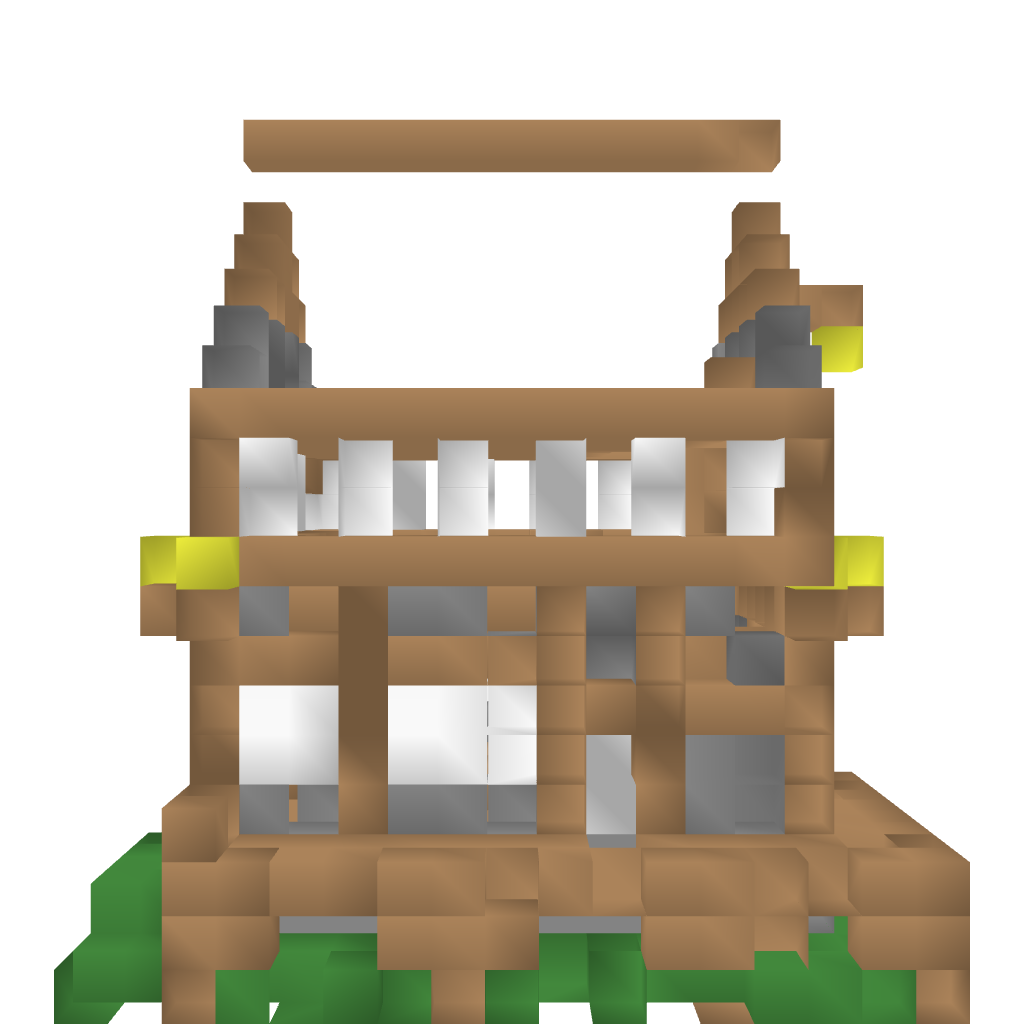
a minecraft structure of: Medieval Store bad low quality